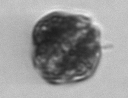
Label: Alexandrium_catenella